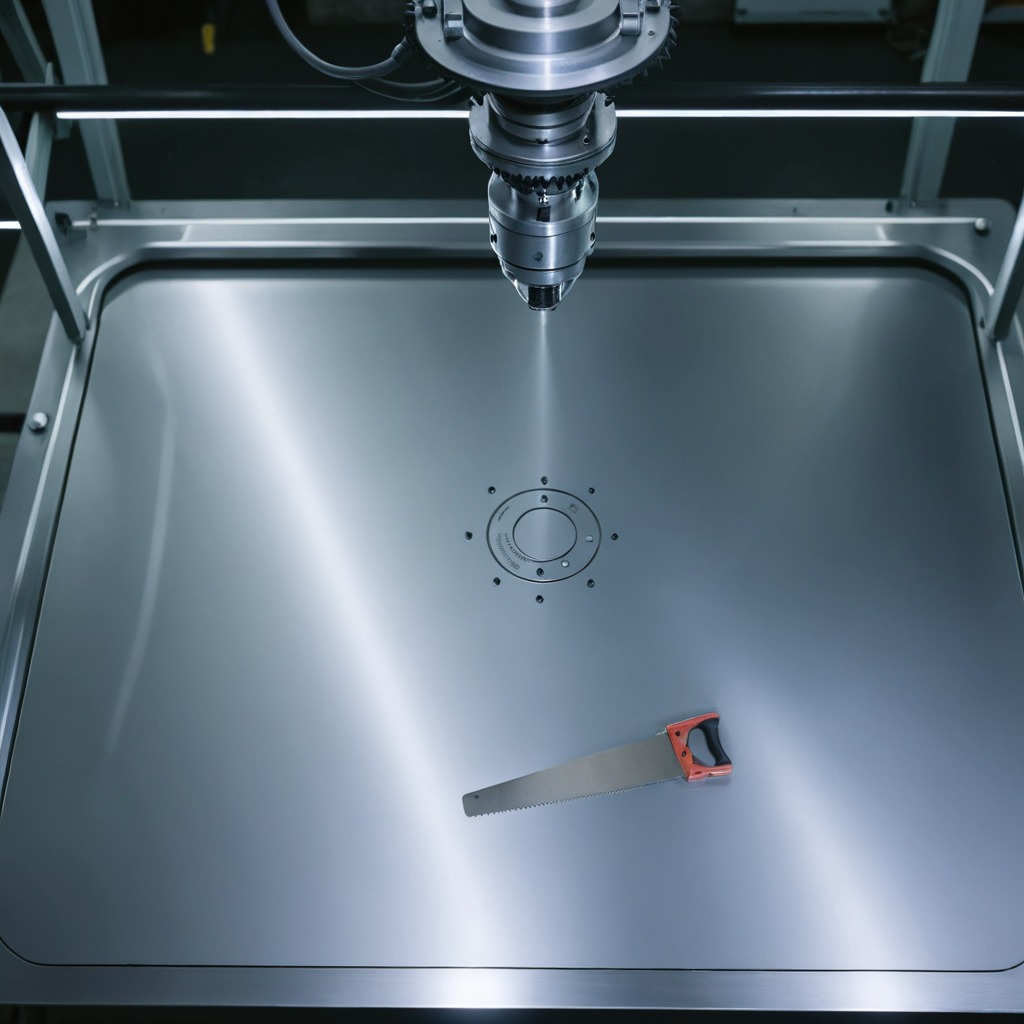
A handheld metal saw is lying on a metal table in a machine shop under fluorescent lights.